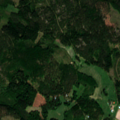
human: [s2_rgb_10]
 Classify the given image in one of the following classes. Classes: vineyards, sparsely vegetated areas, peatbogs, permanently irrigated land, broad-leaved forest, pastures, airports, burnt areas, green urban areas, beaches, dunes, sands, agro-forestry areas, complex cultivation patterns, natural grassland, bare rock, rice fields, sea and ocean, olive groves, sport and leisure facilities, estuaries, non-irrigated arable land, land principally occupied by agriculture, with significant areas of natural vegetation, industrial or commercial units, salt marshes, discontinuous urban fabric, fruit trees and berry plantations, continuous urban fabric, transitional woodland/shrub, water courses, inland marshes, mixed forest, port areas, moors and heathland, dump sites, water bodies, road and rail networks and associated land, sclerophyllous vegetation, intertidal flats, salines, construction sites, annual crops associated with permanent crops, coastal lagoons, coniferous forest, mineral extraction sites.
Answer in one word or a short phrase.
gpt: land principally occupied by agriculture, with significant areas of natural vegetation, coniferous forest, mixed forest, transitional woodland/shrub